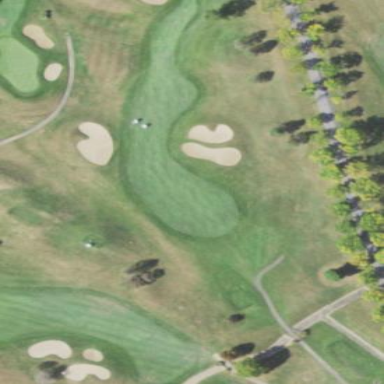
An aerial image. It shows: Golf fairway covered with lush grass.